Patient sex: M
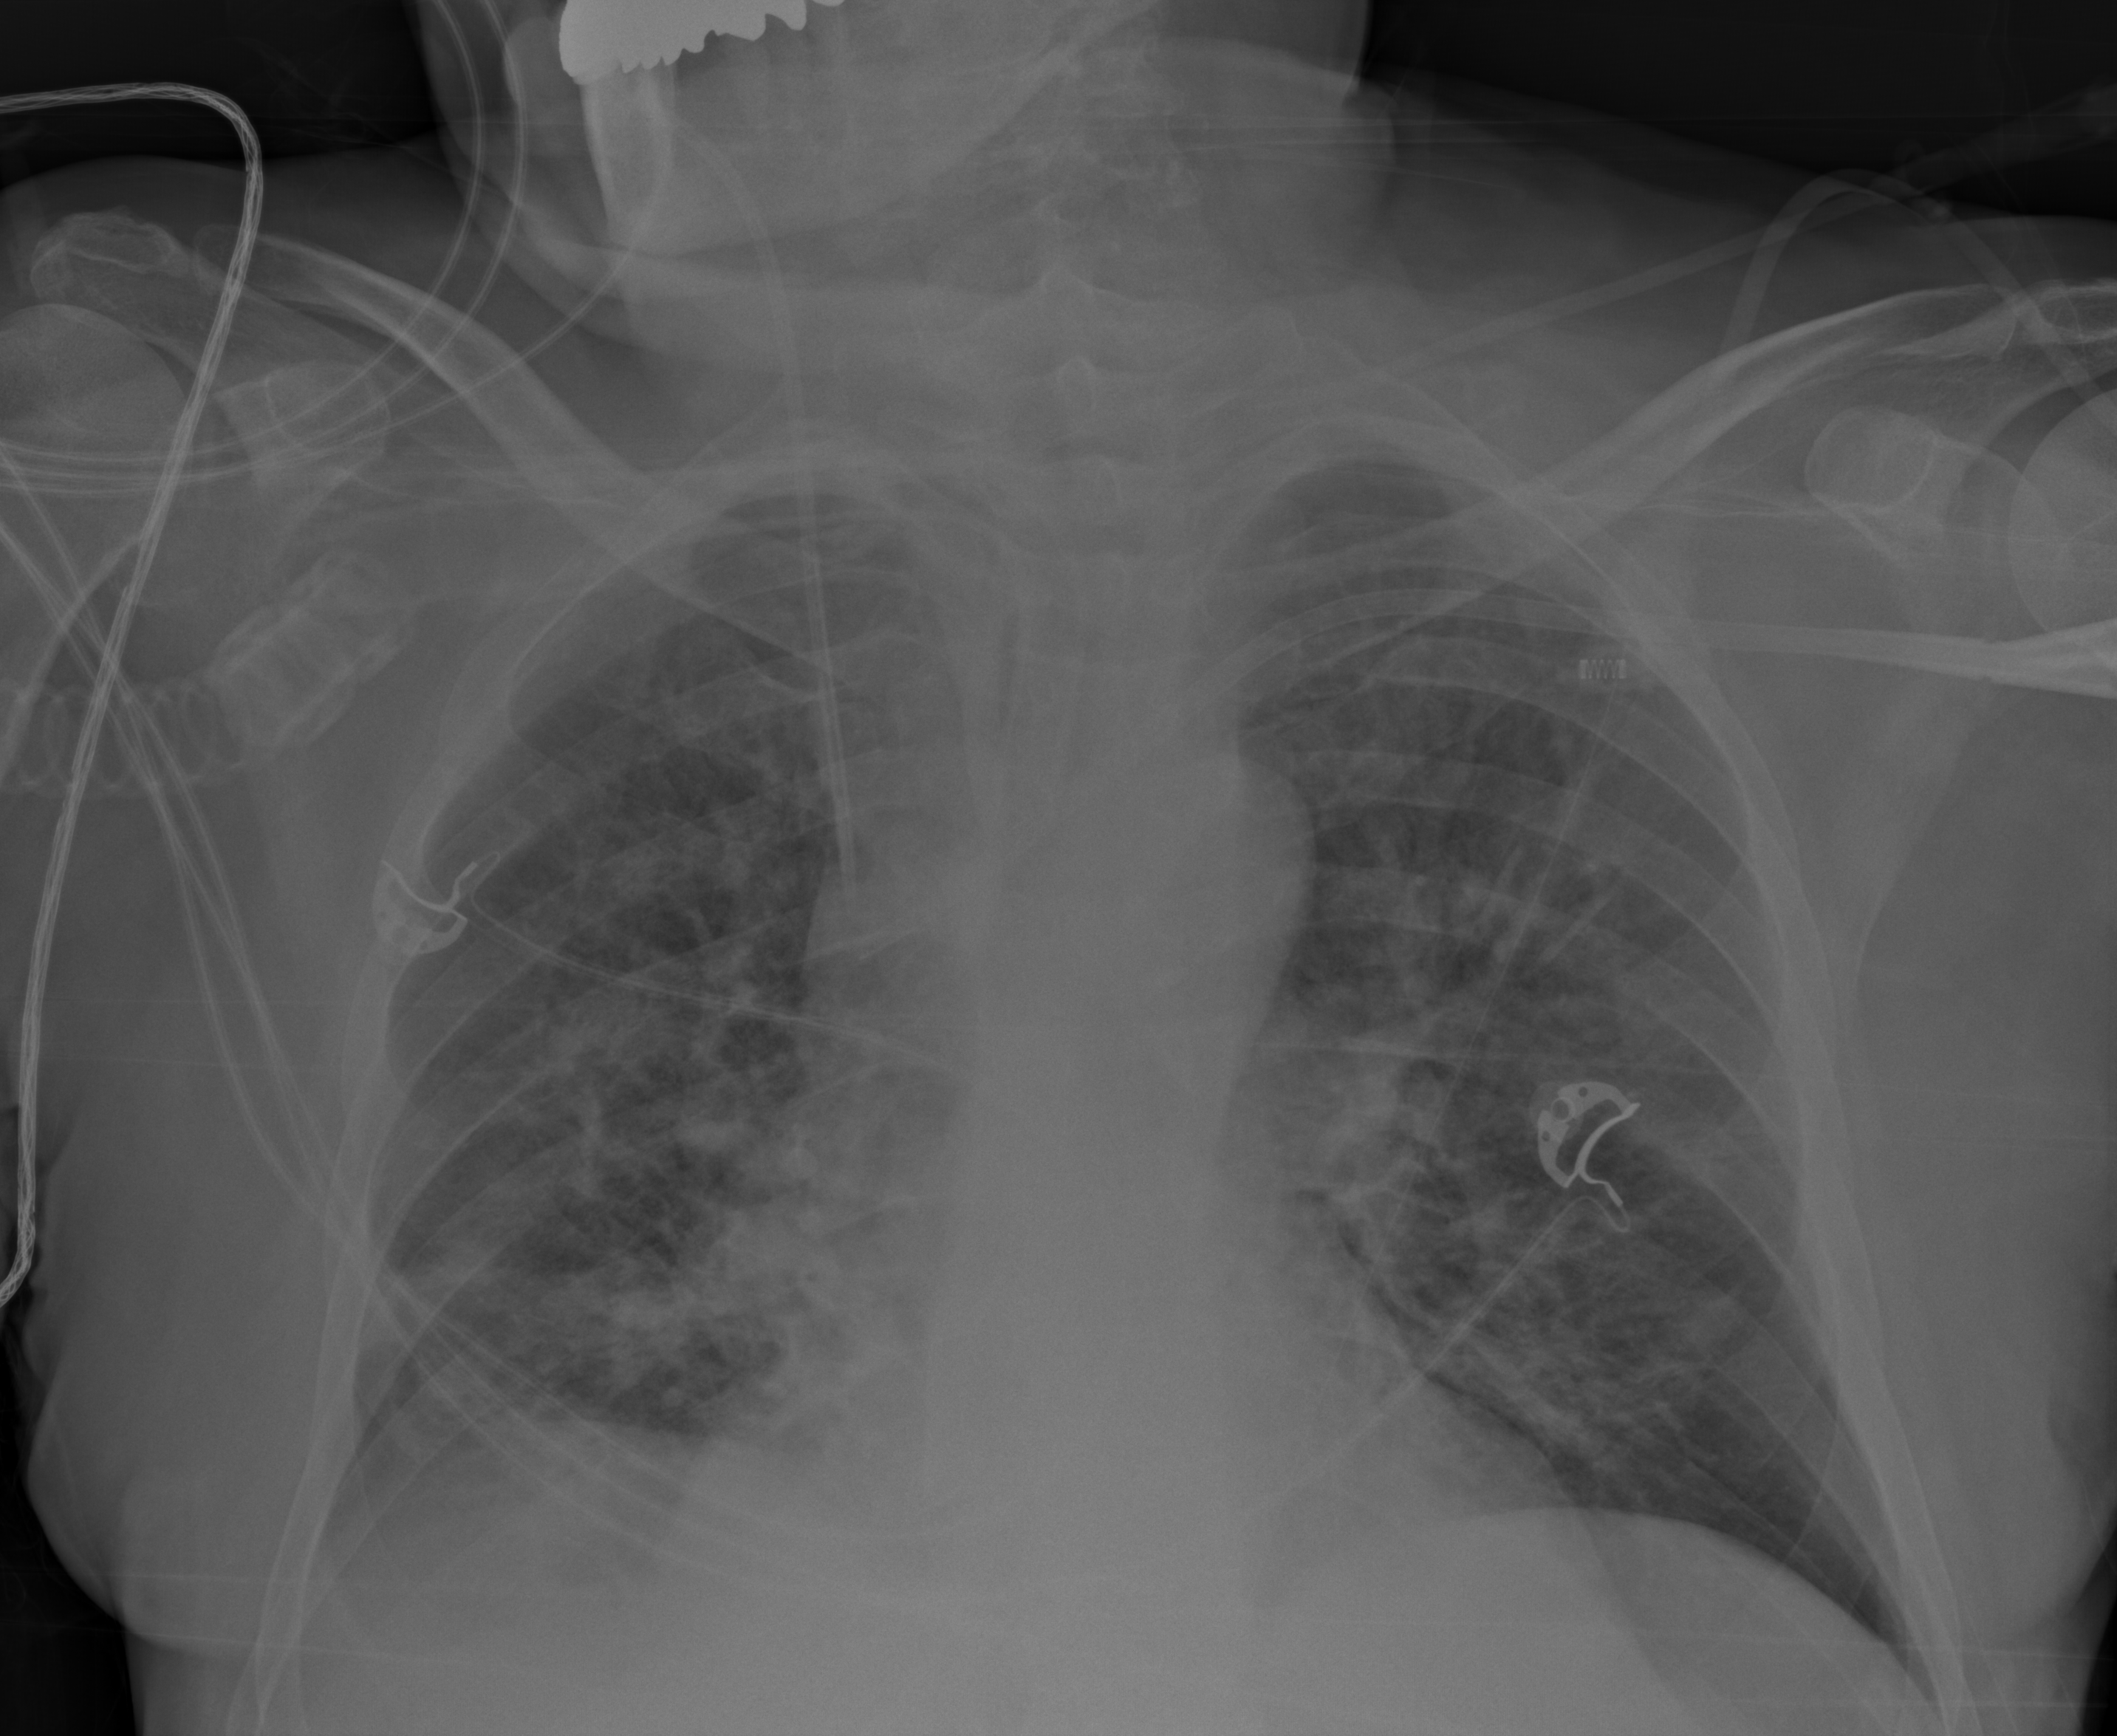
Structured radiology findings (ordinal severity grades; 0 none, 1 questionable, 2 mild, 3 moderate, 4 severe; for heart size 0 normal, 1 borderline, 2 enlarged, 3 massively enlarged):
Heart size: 0
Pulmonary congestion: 0
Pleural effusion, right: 2
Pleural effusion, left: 0
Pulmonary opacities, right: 3
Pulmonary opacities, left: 2
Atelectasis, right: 2
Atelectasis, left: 2